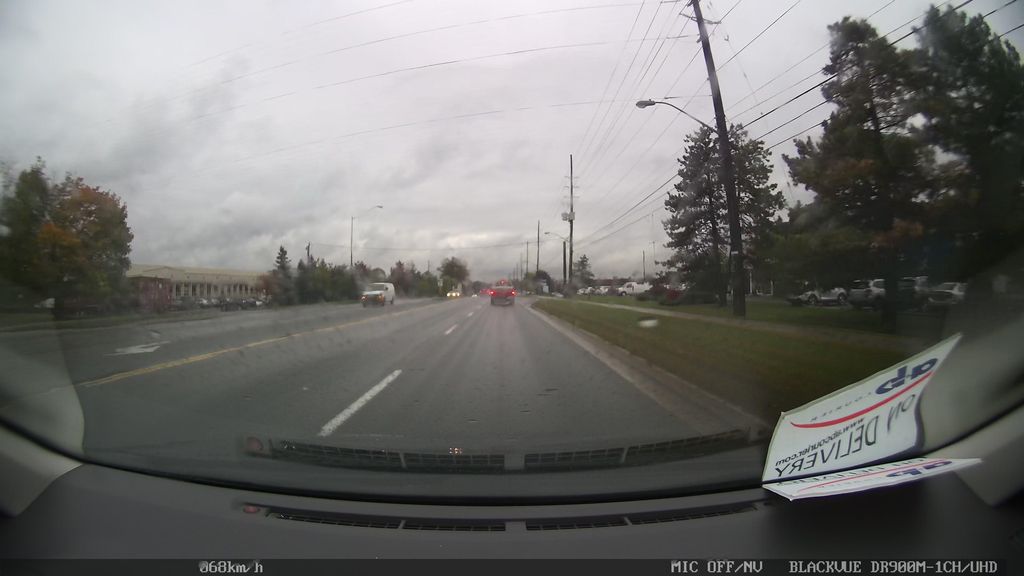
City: toronto